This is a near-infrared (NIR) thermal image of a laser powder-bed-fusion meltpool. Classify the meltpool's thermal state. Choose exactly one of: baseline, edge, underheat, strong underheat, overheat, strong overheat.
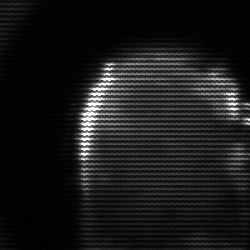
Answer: baseline